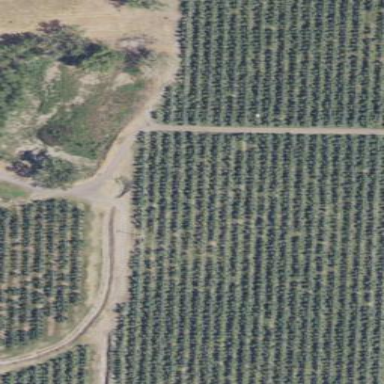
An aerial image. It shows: Orchard.